Interaction volume radius: 10 \u00c5
Interaction volume height: 10 \u00c5
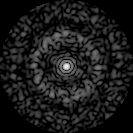
Disorder parameter: 0.8713